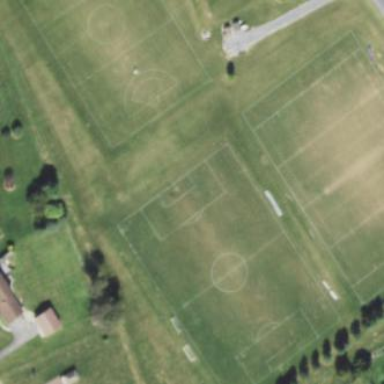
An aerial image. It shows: Soccer pitch for leisure land activities.